Question: How to create the custom view in android studio xml?

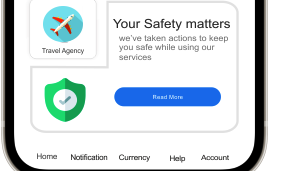
Answer: Without custom view, you can have this shape with below XML:
'''
<?xml version="1.0" encoding="utf-8"?>
<FrameLayout xmlns:android="http://schemas.android.com/apk/res/android"
xmlns:app="http://schemas.android.com/apk/res-auto"
xmlns:tools="http://schemas.android.com/tools"
android:layout_width="match_parent"
android:layout_height="match_parent"
android:orientation="vertical"
tools:context=".MainActivity">
<androidx.appcompat.widget.LinearLayoutCompat
android:layout_width="match_parent"
android:layout_height="200dp"
android:layout_margin="24dp"
android:elevation="4dp"
android:orientation="vertical"
android:weightSum="2">
<androidx.appcompat.widget.LinearLayoutCompat
android:layout_width="match_parent"
android:layout_height="0dp"
android:layout_weight="1"
android:weightSum="5">
<FrameLayout
android:layout_width="0dp"
android:layout_height="match_parent"
android:background="#FFFFFF"
android:layout_weight="2" />
<View
android:layout_width="4dp"
android:layout_height="match_parent"
android:visibility="visible"/>
<View
android:layout_width="0dp"
android:layout_height="match_parent"
android:layout_marginEnd="6dp"
android:layout_weight="3"
android:visibility="visible"/>
</androidx.appcompat.widget.LinearLayoutCompat>
</androidx.appcompat.widget.LinearLayoutCompat>
<com.google.android.material.card.MaterialCardView
android:layout_width="match_parent"
android:layout_height="200dp"
android:layout_margin="24dp"
app:cardCornerRadius="24dp"
app:cardElevation="0dp"
app:strokeColor="#72979494"
app:strokeWidth="4dp">
<androidx.appcompat.widget.LinearLayoutCompat
android:layout_width="match_parent"
android:layout_height="match_parent"
android:orientation="vertical"
android:weightSum="2">
<androidx.appcompat.widget.LinearLayoutCompat
android:layout_width="match_parent"
android:layout_height="0dp"
android:layout_weight="1"
android:weightSum="5">
<FrameLayout
android:layout_width="0dp"
android:layout_height="match_parent"
android:layout_weight="2" />
<View
android:layout_width="4dp"
android:layout_height="match_parent"
android:background="#72979494" />
<androidx.appcompat.widget.LinearLayoutCompat
android:layout_width="0dp"
android:layout_height="match_parent"
android:layout_marginEnd="6dp"
android:layout_weight="3"
android:gravity="center"
android:orientation="vertical"
android:visibility="visible">
<androidx.appcompat.widget.AppCompatTextView
android:layout_width="wrap_content"
android:layout_height="wrap_content"
android:text="Your Safety matters"
android:textSize="18sp"
android:textStyle="bold" />
<androidx.appcompat.widget.AppCompatTextView
android:layout_width="wrap_content"
android:layout_height="wrap_content"
android:layout_marginStart="8dp"
android:layout_marginEnd="8dp"
android:gravity="center"
android:text="We've taken actions to keep you safe while using our services"
android:textSize="12sp" />
</androidx.appcompat.widget.LinearLayoutCompat>
</androidx.appcompat.widget.LinearLayoutCompat>
<androidx.appcompat.widget.LinearLayoutCompat
android:layout_width="match_parent"
android:layout_height="0dp"
android:layout_weight="1"
android:orientation="horizontal"
android:weightSum="5">
<androidx.appcompat.widget.LinearLayoutCompat
android:layout_width="0dp"
android:layout_height="match_parent"
android:layout_weight="2"
android:orientation="vertical">
<View
android:layout_width="match_parent"
android:layout_height="4dp"
android:background="#72979494" />
<androidx.appcompat.widget.AppCompatImageView
android:layout_width="wrap_content"
android:layout_height="match_parent"
android:padding="16dp"
app:srcCompat="@drawable/ic_launcher_background" />
</androidx.appcompat.widget.LinearLayoutCompat>
<FrameLayout
android:layout_width="0dp"
android:layout_height="match_parent"
android:layout_weight="3">
<com.google.android.material.button.MaterialButton
android:layout_width="160dp"
android:layout_height="40dp"
android:layout_gravity="center"
android:backgroundTint="#3F51B5"
android:text="Read More"
android:textAllCaps="false"
android:textSize="12sp"
app:cornerRadius="20dp" />
</FrameLayout>
</androidx.appcompat.widget.LinearLayoutCompat>
</androidx.appcompat.widget.LinearLayoutCompat>
</com.google.android.material.card.MaterialCardView>
</FrameLayout>
'''
there is a Material Card View and an empty view on top of that to cover an unneeded corner of that.